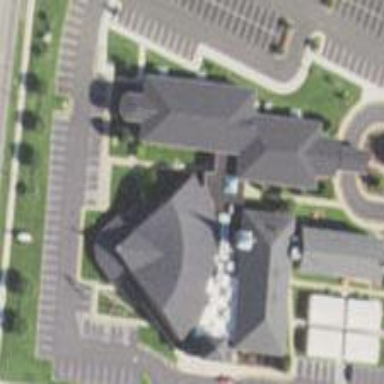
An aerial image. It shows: Building serving as place of worship.